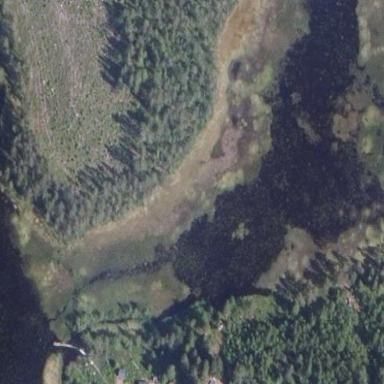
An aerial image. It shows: Marsh wetland.